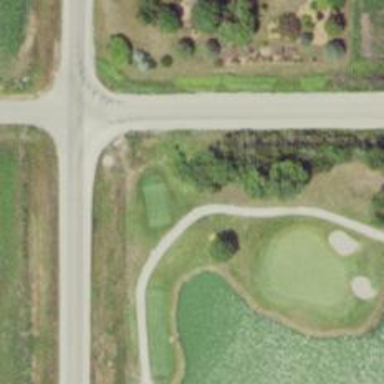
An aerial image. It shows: Path for both roads and golfers.